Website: lowes
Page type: customer-info-address
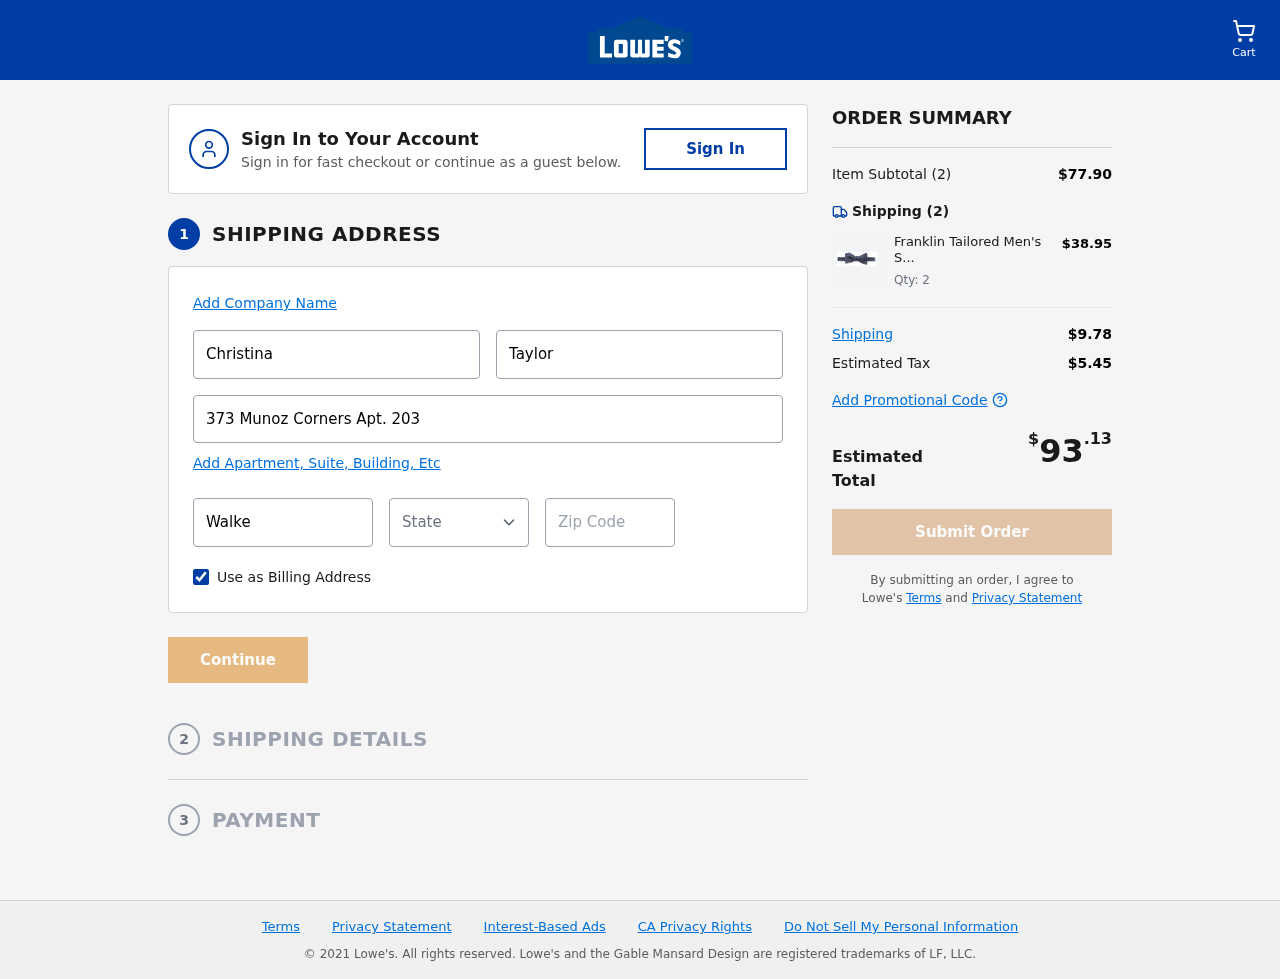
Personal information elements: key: PII_CITY
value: Walkerfort
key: PII_FIRSTNAME
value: Christina
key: PII_LASTNAME
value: Taylor
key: PII_POSTCODE
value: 95687
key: PII_STATE_ABBR
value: WI
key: PII_STREET
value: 373 Munoz Corners Apt. 203
Product elements: key: PRODUCT1_NAME
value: Franklin Tailored Men's Square Bow Tie, Navy
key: PRODUCT1_PRICE
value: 38.95
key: PRODUCT1_QUANTITY
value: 2
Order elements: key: ORDER_NUM_ITEMS
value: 2
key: ORDER_SUBTOTAL
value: $77.90
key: ORDER_NUM_ITEMS2
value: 2
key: ORDER_SHIPPING_COST
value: $9.78
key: ORDER_TAX
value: $5.45
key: ORDER_TOTAL
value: $93.13